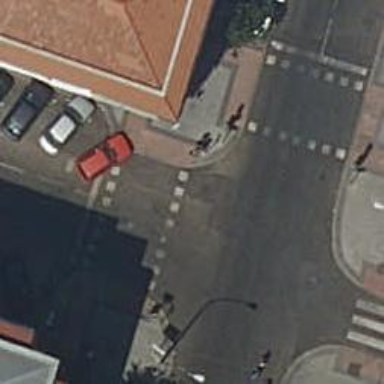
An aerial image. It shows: Marked road crossing.